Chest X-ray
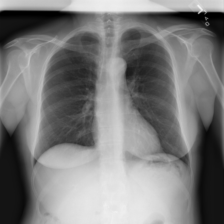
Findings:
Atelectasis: negative
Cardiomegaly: negative
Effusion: negative
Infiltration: negative
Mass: negative
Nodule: negative
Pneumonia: negative
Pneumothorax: negative
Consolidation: negative
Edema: negative
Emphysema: negative
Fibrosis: negative
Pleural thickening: negative
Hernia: negative